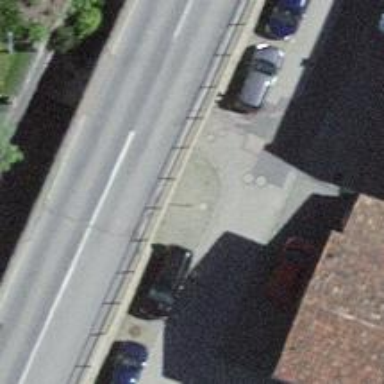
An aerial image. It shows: Footway passing through tunnel.